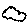
Label: cloud